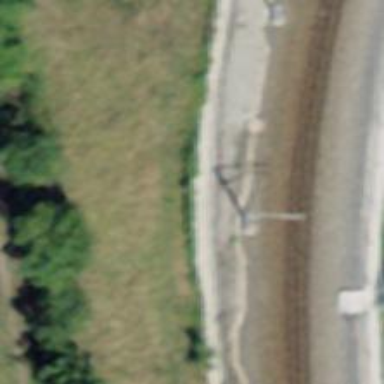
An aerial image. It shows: Catenary mast for power lines.